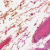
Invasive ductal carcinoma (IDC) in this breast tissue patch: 0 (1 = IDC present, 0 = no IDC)